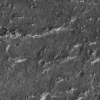
Atmospheric dust classification: not_dusty